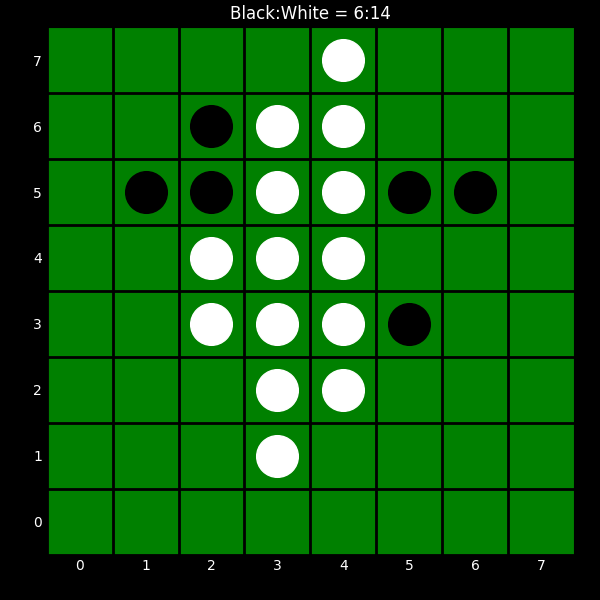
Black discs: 6
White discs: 14